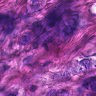
Metastatic tissue present: yes